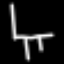
Label: chair